Interaction volume radius: 10 \u00c5
Interaction volume height: 40 \u00c5
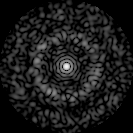
Disorder parameter: 0.8215